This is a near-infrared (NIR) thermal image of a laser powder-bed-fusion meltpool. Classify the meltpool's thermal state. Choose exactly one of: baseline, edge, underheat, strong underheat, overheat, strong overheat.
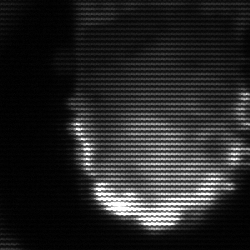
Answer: baseline